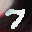
Label: 7